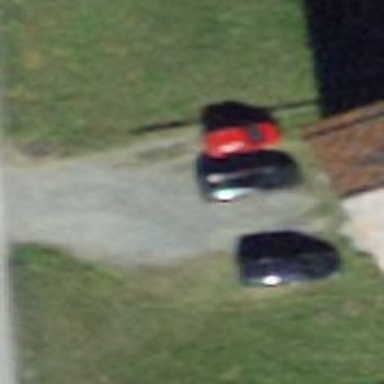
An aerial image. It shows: Parking area with surface.